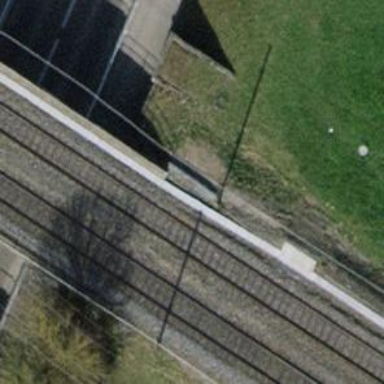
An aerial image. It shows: Rail line with electrified contact lines on embankment.